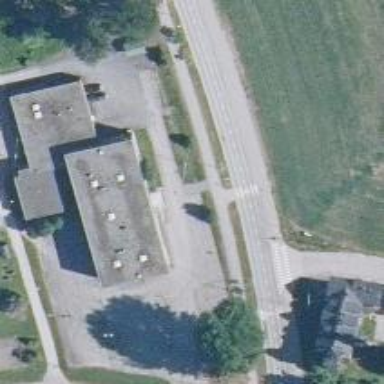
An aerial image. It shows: Zebra crossing on asphalt cycleway.